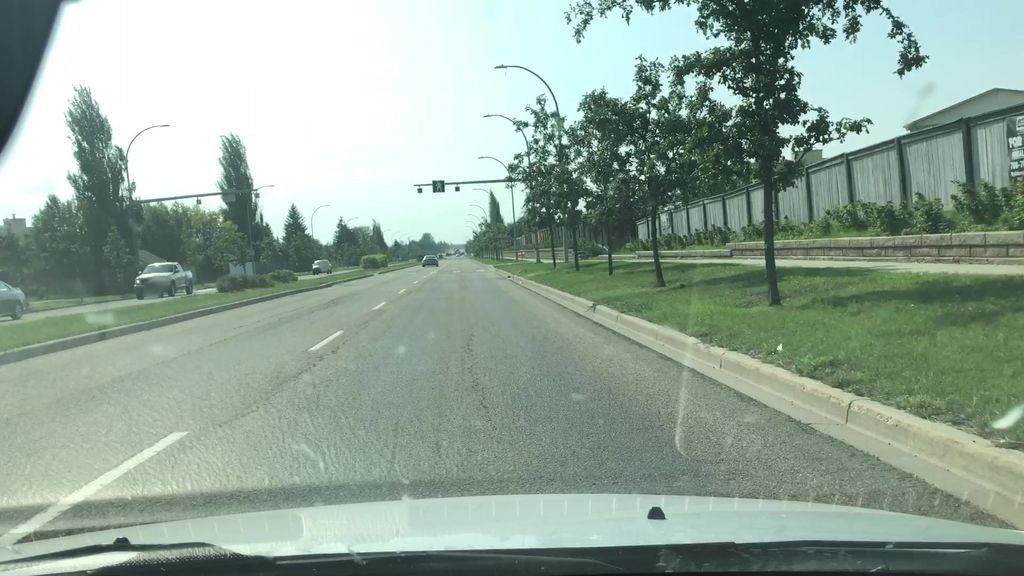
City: edmonton